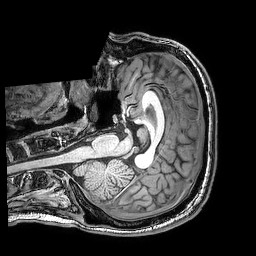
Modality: T1w
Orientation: axial
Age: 29
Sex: male
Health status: healthy